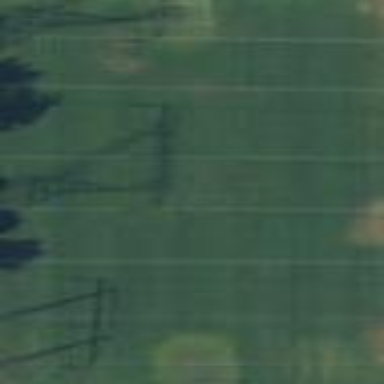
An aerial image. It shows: Soccer pitch with grass surface for leisure land.